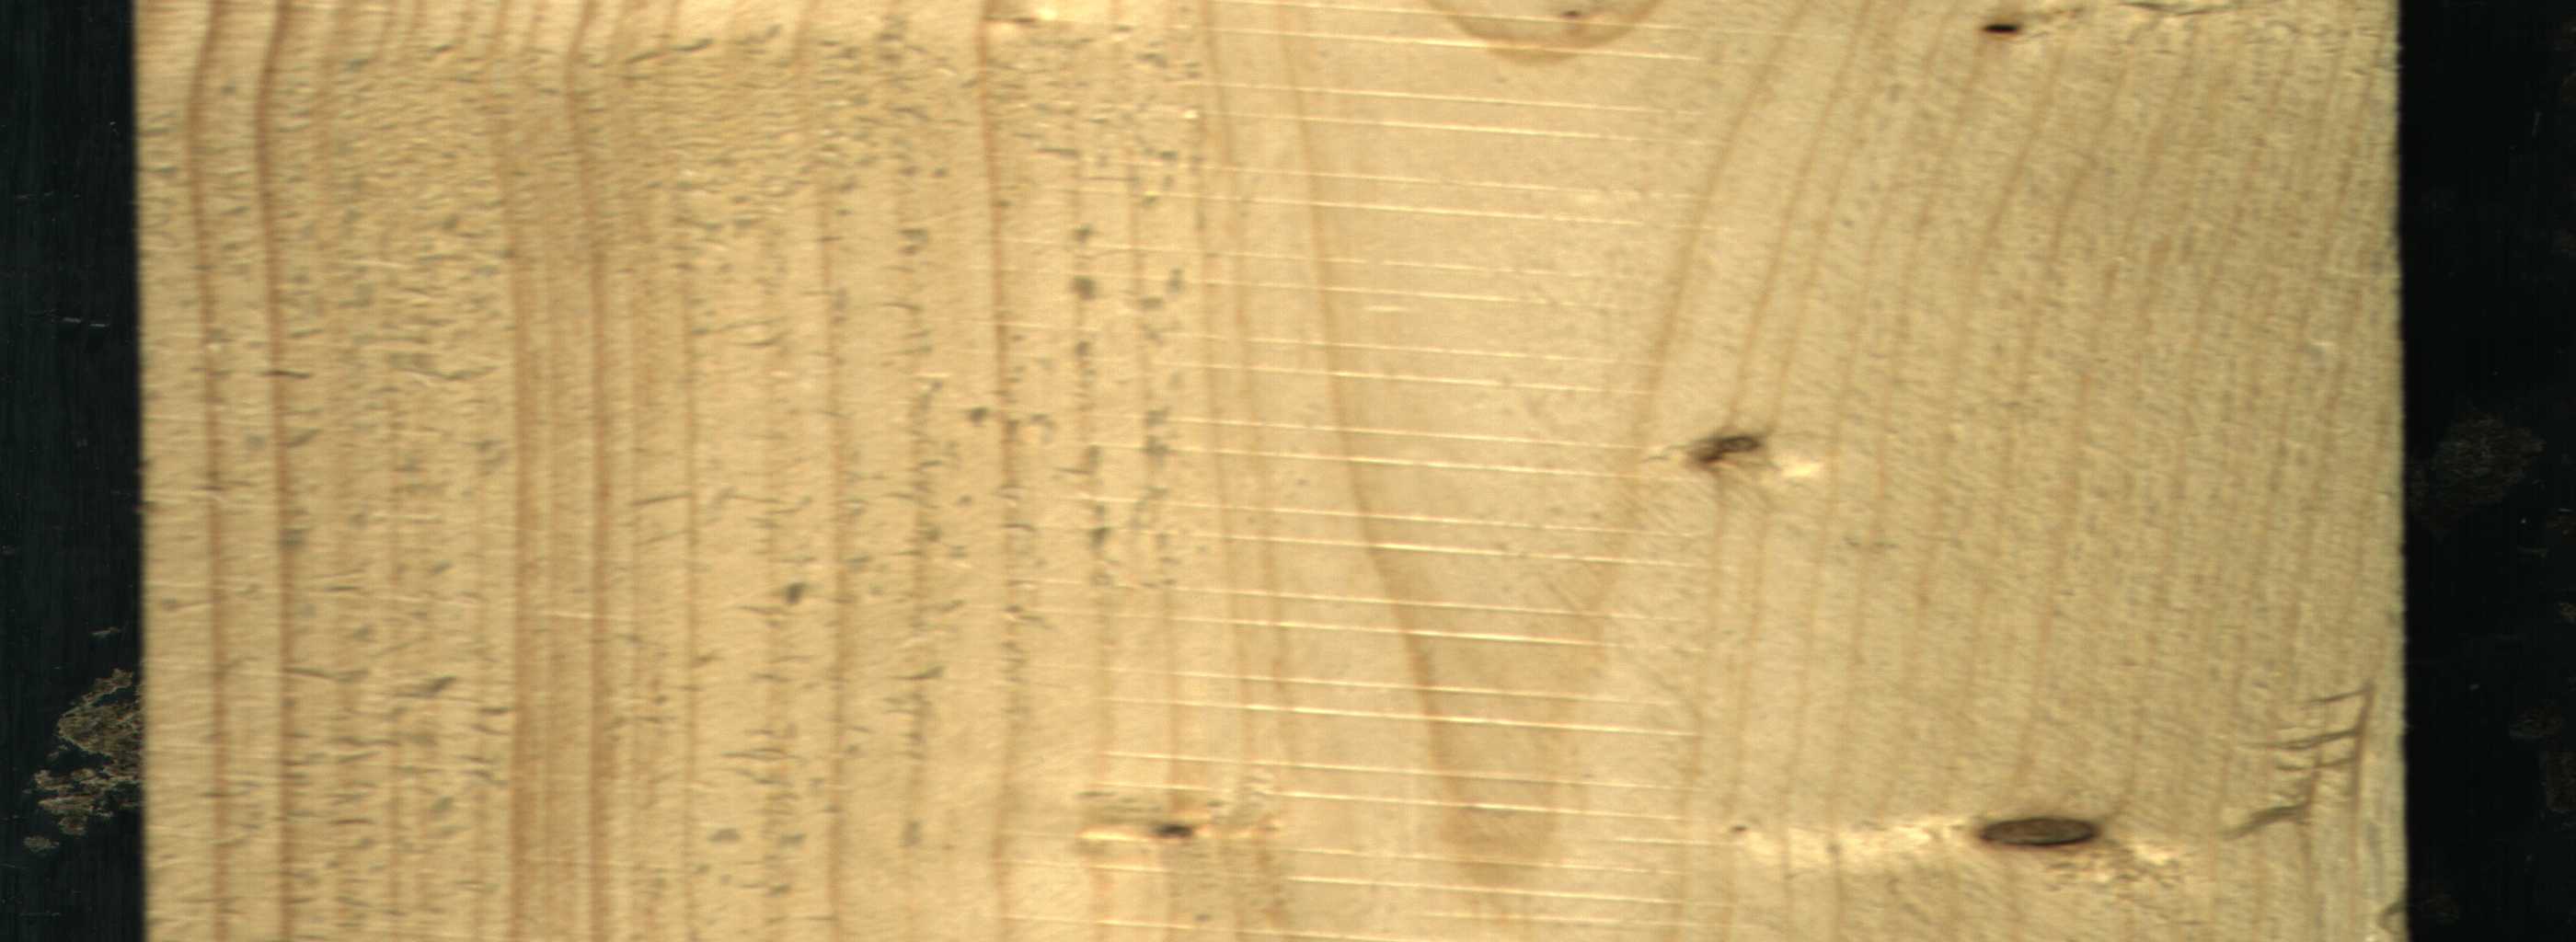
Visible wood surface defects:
Dead_Knot
Live_Knot
Live_Knot
Live_Knot